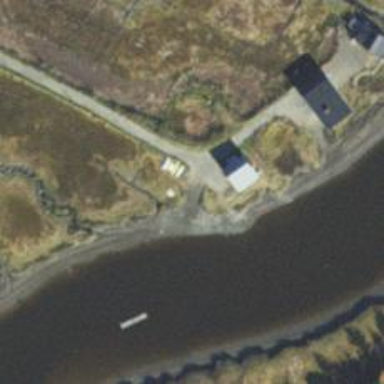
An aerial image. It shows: Slipway on leisure land.